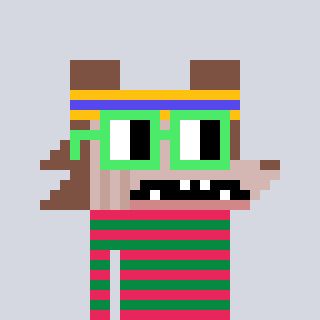
a pixel art character with square light green glasses, a werewolf-shaped head and a green-colored body on a cool background